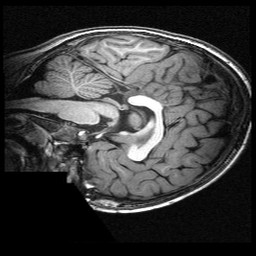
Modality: T1w
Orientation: sagittal
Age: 9
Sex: male
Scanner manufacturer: siemens
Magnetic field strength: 3 T
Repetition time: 2.3 s
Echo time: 0.00336 s